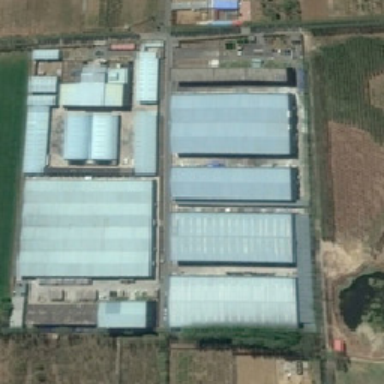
Some buildings are surrounded by farmland .